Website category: phone
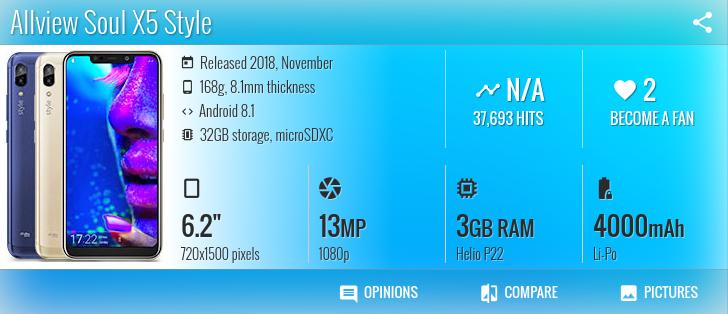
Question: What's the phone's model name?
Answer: Allview Soul X5 Style

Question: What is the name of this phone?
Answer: Allview Soul X5 Style

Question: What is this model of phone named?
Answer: Allview Soul X5 Style

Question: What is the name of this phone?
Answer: Allview Soul X5 Style

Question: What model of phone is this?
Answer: Allview Soul X5 Style

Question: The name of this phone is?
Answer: Allview Soul X5 Style

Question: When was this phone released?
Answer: Released 2018, November

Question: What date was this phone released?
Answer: Released 2018, November

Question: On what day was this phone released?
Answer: Released 2018, November

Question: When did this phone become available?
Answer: Released 2018, November

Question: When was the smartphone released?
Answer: Released 2018, November

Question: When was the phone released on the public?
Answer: Released 2018, November

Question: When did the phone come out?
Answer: Released 2018, November

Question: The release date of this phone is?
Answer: Released 2018, November

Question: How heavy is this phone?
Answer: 168g

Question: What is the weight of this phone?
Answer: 168g

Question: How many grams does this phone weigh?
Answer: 168g

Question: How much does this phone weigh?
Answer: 168g

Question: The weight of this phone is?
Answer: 168g

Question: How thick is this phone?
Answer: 8.1mm thickness

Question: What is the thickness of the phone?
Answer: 8.1mm thickness

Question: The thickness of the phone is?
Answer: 8.1mm thickness

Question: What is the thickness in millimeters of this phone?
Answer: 8.1mm thickness

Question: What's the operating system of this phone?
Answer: Android 8.1

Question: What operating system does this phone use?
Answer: Android 8.1

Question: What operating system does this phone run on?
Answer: Android 8.1

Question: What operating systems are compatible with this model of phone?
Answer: Android 8.1

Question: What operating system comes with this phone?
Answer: Android 8.1

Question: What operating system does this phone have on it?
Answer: Android 8.1

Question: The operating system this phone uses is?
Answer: Android 8.1

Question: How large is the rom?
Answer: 32GB storage

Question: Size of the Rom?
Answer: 32GB storage

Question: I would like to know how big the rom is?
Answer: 32GB storage

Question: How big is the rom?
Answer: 32GB storage

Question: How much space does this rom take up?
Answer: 32GB storage

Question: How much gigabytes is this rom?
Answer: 32GB storage

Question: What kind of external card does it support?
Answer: microSDXC

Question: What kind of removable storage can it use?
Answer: microSDXC

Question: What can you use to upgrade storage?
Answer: microSDXC

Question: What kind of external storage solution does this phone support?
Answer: microSDXC

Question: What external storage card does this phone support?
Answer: microSDXC

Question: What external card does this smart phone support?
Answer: microSDXC

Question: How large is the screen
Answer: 6.2"

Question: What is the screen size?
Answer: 6.2"

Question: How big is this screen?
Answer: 6.2"

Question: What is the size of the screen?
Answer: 6.2"

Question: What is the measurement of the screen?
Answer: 6.2"

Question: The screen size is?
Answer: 6.2"

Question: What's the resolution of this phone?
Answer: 720x1500 pixels

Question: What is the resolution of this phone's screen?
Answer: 720x1500 pixels

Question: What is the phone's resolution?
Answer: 720x1500 pixels

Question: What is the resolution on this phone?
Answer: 720x1500 pixels

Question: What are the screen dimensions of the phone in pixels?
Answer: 720x1500 pixels

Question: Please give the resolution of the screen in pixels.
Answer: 720x1500 pixels

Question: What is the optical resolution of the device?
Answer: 720x1500 pixels

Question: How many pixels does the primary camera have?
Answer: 13 MP

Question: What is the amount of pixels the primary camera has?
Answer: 13 MP

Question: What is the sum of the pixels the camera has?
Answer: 13 MP

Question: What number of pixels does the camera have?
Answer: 13 MP

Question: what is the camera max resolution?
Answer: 13 MP

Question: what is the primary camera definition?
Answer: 13 MP

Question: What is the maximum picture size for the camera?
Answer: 13 MP

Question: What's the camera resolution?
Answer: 1080p

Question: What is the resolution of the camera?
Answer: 1080p